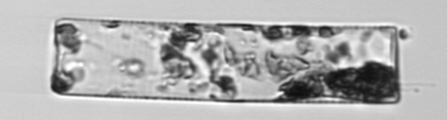
Label: Guinardia_flaccida